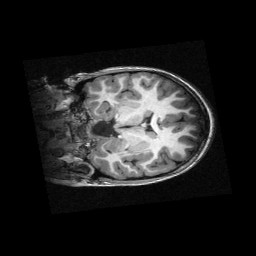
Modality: T1w
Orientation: coronal
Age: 9
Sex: female
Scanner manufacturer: siemens
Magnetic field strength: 3 T
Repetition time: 2.3 s
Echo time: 0.00336 s